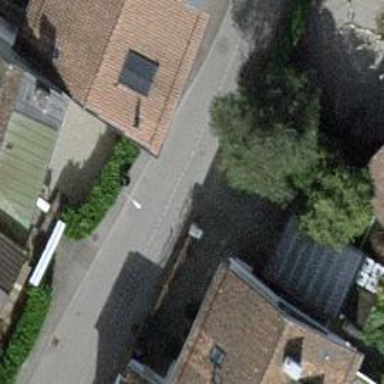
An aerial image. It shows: Living street.